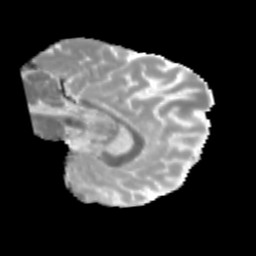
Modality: MD
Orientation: sagittal
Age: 9
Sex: male
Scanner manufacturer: siemens
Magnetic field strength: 3 T
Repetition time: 3.8 s
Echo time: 0.07 s